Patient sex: M
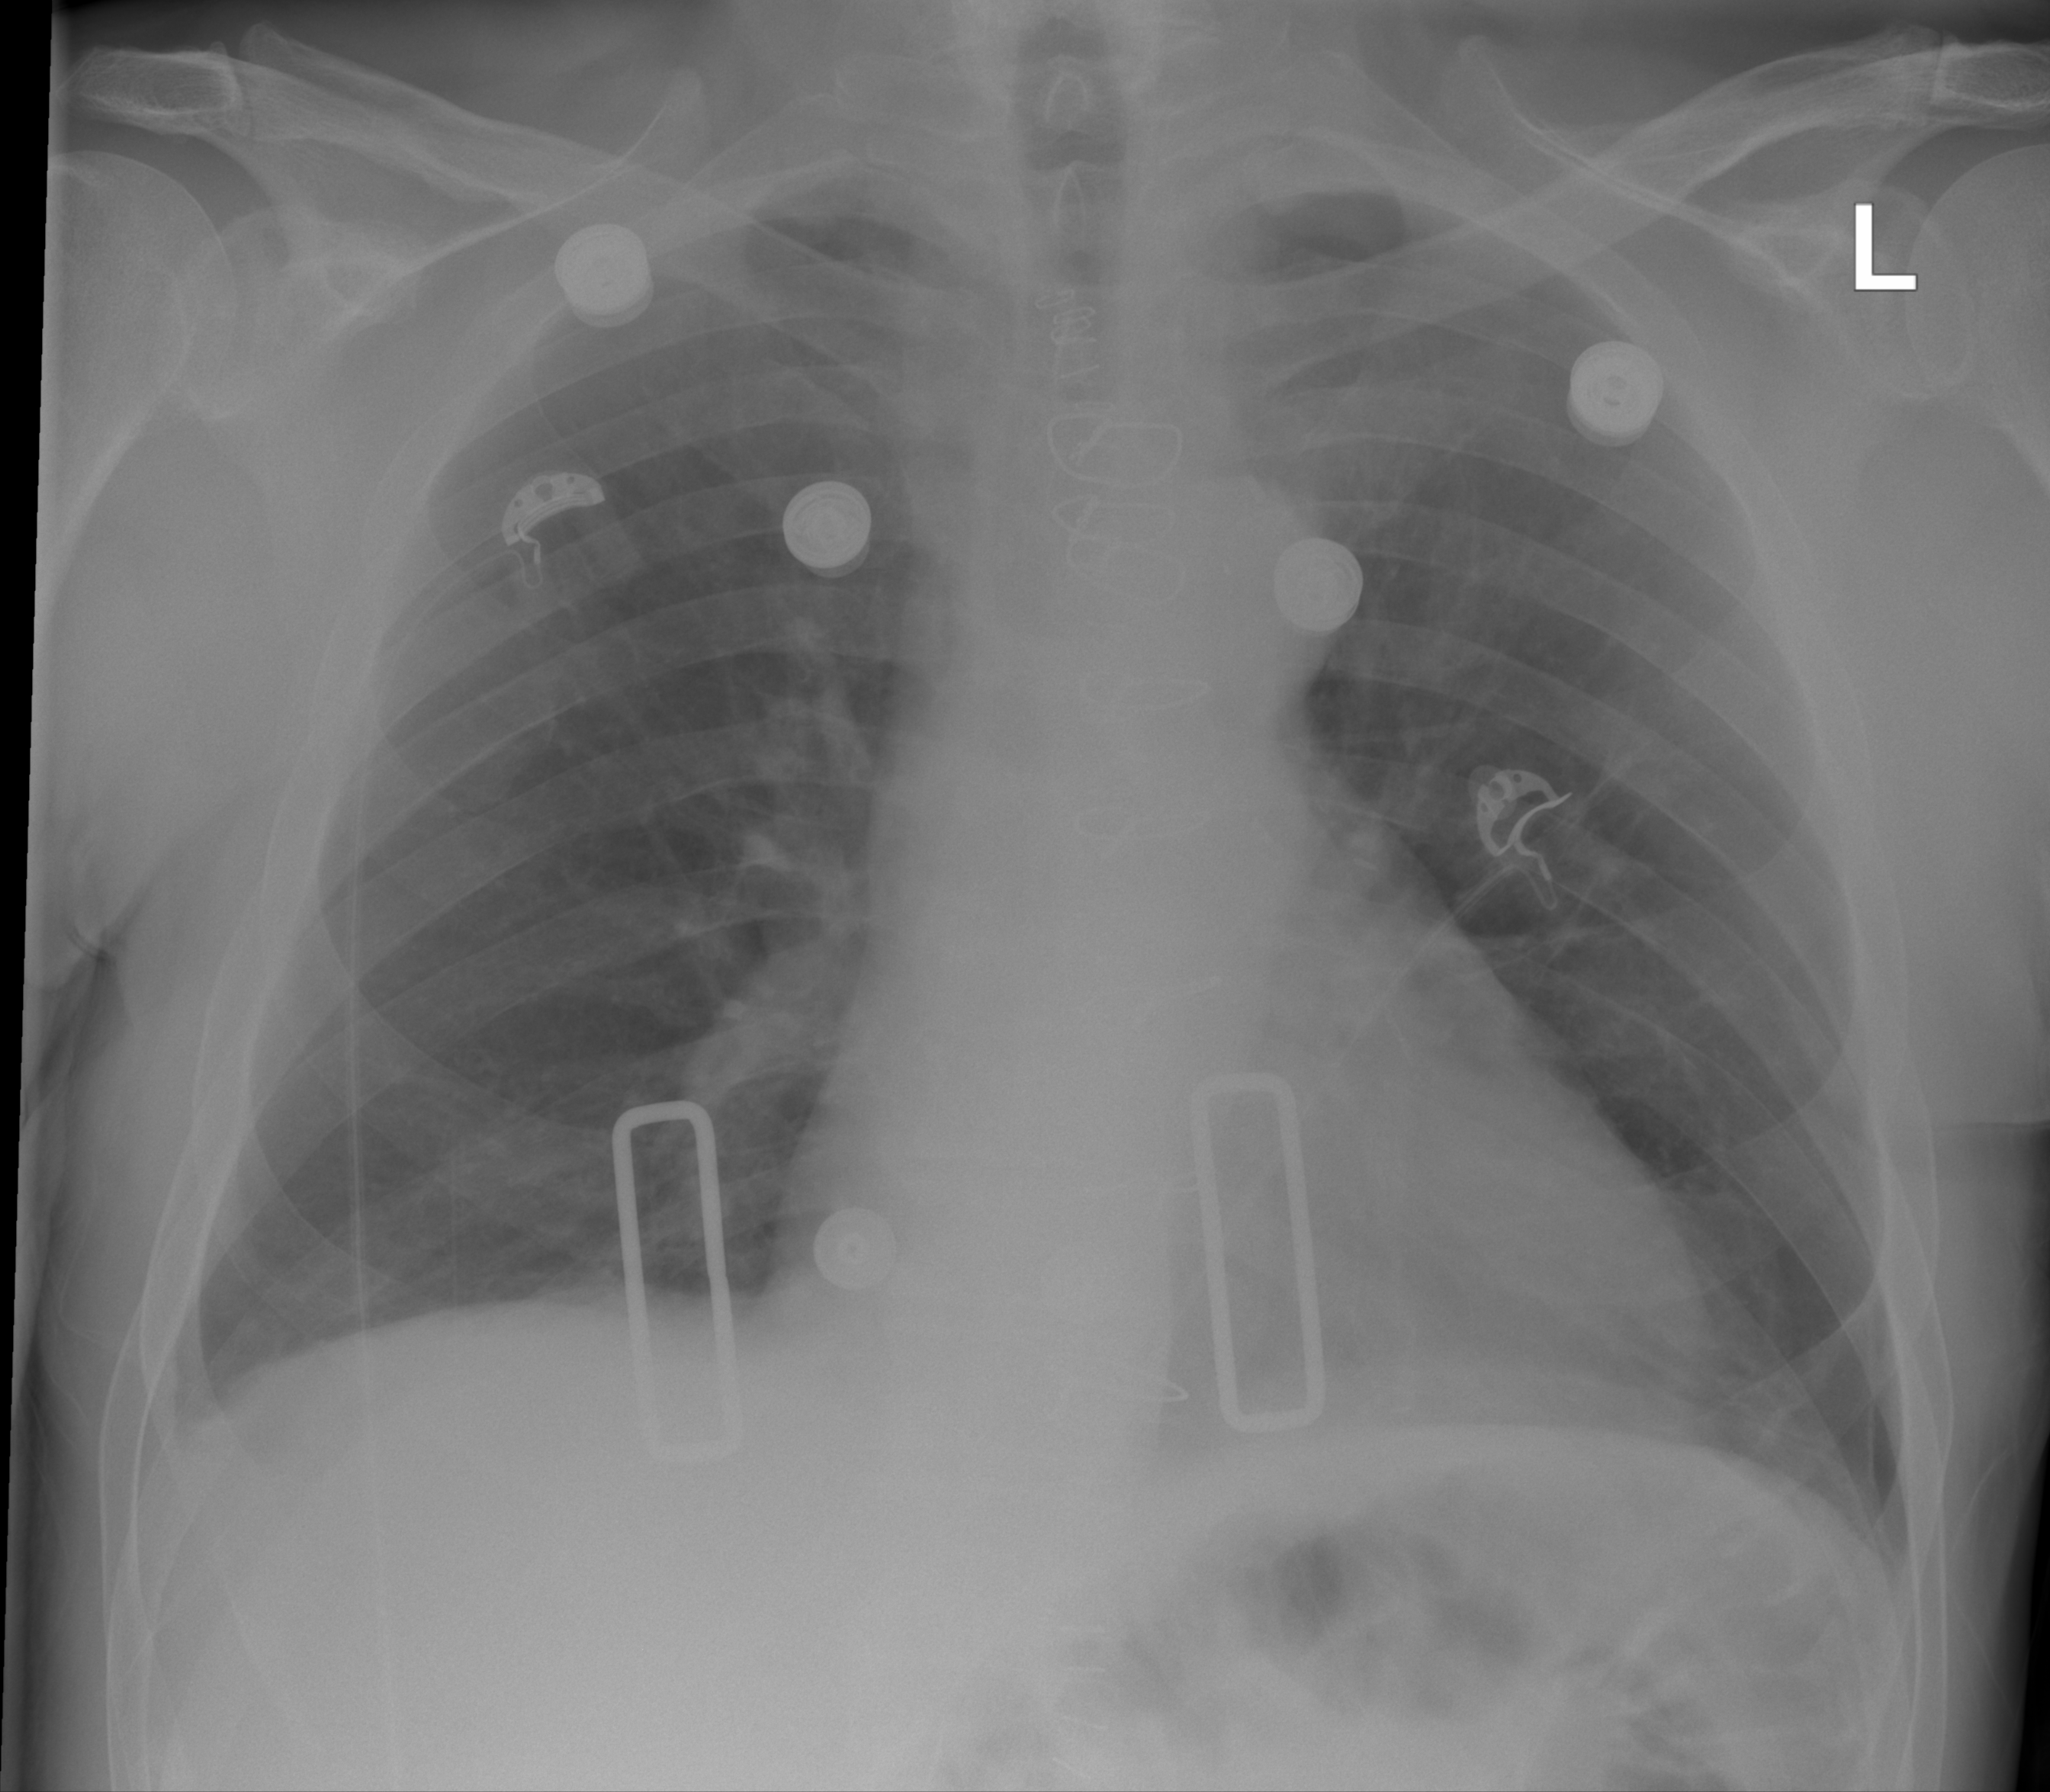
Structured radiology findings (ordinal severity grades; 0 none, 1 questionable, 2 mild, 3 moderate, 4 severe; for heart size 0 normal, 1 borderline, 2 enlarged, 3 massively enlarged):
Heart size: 0
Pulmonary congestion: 0
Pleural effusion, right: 0
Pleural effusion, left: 0
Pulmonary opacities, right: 0
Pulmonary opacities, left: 0
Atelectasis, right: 2
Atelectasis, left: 0